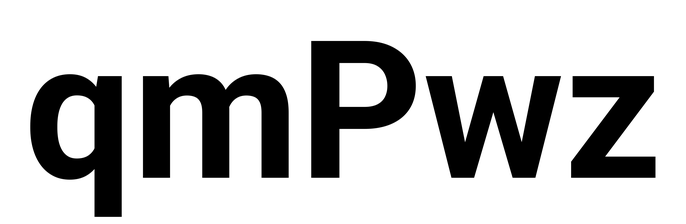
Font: Roboto_Bold